Question: I want to set 'joomla' site to redirect visiting users to registration page if my 'cookie' is not set.
I've put below code in top of the (after imports) 'template' 'index.php' file.
'''
if (empty($_COOKIE["abc"])){
$app = &JFactory::getApplication();
$link = "index.php?option=com_users&view=registration";
$app->redirect($link);
exit();
}
'''
URL is redirect but it is going in loop. so page not loading correctly.
This is fire bug screen shot

How to omit this loop ?
Thanks.
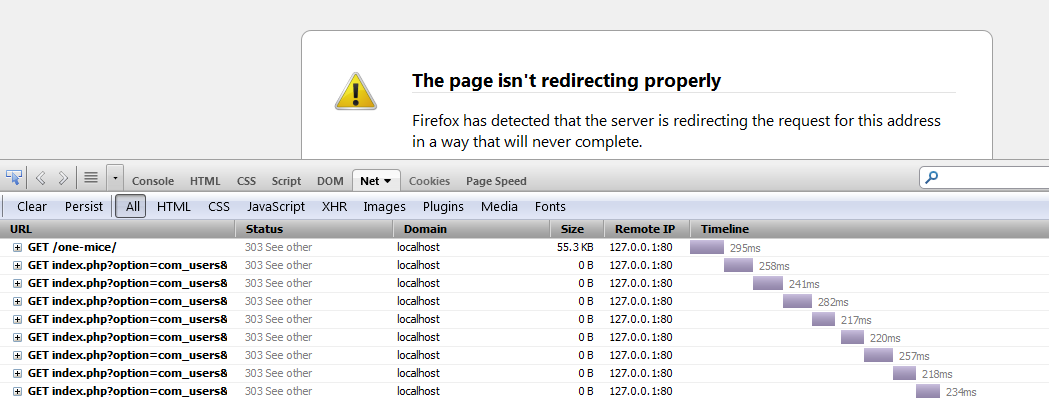
Answer: Your problem because of your code. You put your code on top of page... your redirection to registration page is correctly but when page goes to registration page.. at that time this code also check because it is on top of index file.. so again redirect on registration page.
So, loop continue redirecting...then i think issue create.
Put condition on your code with cookies like below,
'''
if (empty($_COOKIE["abc"]) && empty($_COOKIE['is_redirected']) && (new condition)){
'''
- 'check your page is not login or register what you want.'